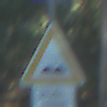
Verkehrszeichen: UnebeneFahrbahn
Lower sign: HinweiseAufGefahrenDurchVerbaleAngabe3
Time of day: MorningAfternoon
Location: Outdoor (Nature)
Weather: Clear
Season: NotSpecified
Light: Natural